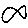
Label: fish